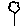
Label: tree